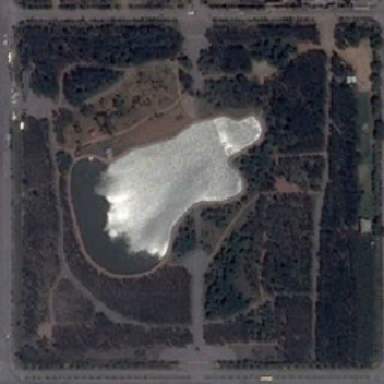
Irregular artificial lakes raised grove and curved roads make this square .